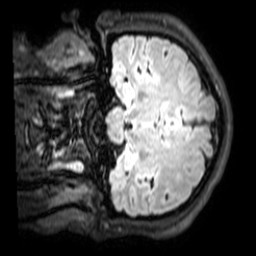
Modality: T1w
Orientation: coronal
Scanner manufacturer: philips
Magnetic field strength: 3 T
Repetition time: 4.8 s
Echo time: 0.2586 s